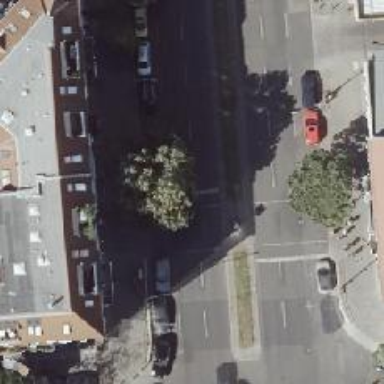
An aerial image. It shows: Road with traffic signals for signaling.